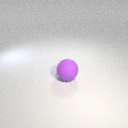
large purple rubber sphere